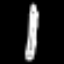
Label: pencil